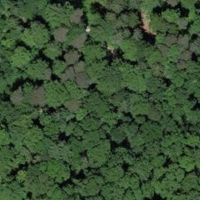
EUNIS habitat code: 45
Species observed at this site:
Cephalanthera rubra